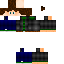
A male human skin with medium skin, wearing brown long hair dressed in a blue hoodie and black pants, featuring a closed mouth.